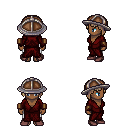
a pixel art fantasy rpg character, female body template, human, dark skin, red robe, white pants, white blonde pageboy hairstyle, chain helm, leather bracers, maroon shoes, four views (front, back, left, right), 2x2 character sprite sheet, small pixel art, hard edges, no anti-aliasing